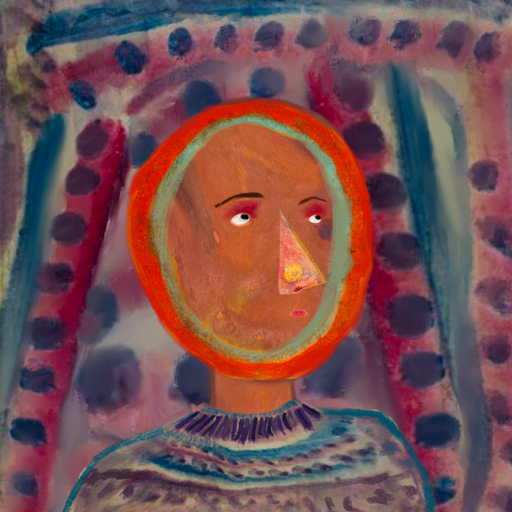
Background: HillGirl, Head And Neck Side: Mother_And_Son_Son, Face Side: Irani, Bust: HillGirl, Hair Side: Sisters, Head Accessory: Blank, Second Necklace: Blank, Necklace: HillGirl, Baby: Blank